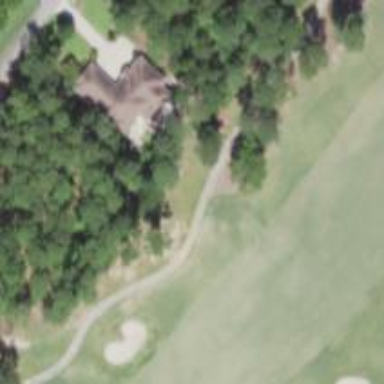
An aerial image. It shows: Path used for both walking and golf.